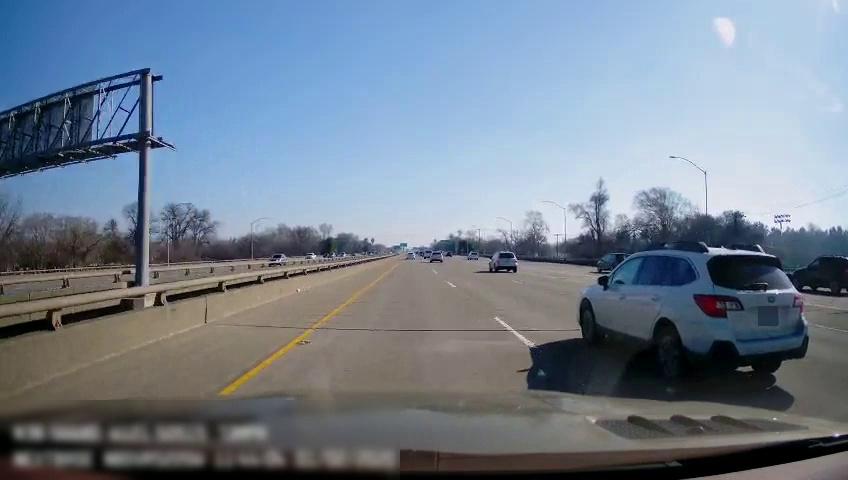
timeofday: Day
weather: Sunny
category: Drivable Space
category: Vehicles | Car
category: Vehicles | Truck
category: Drivable Space
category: Vehicles | SUV
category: Vehicles | SUV
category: Vehicles | SUV
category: Vehicles | SUV
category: Vehicles | SUV
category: Vehicles | SUV
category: Lanes | Current Lane
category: Lanes | Current Lane
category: Lanes | Alternate Lane
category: Lanes | Alternate Lane
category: Traffic | Signs